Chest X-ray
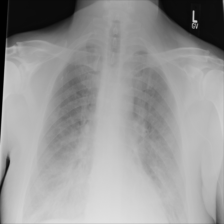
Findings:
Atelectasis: negative
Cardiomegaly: negative
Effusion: negative
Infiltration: negative
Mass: negative
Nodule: negative
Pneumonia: negative
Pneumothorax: negative
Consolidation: negative
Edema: negative
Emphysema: negative
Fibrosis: negative
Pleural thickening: negative
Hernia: negative